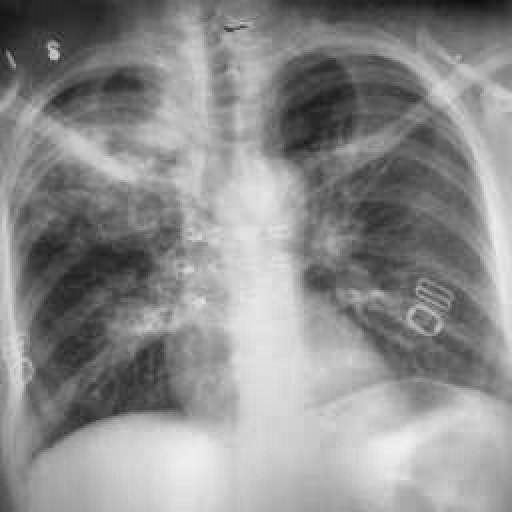
Finding: TUBERCULOSIS